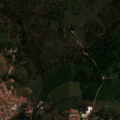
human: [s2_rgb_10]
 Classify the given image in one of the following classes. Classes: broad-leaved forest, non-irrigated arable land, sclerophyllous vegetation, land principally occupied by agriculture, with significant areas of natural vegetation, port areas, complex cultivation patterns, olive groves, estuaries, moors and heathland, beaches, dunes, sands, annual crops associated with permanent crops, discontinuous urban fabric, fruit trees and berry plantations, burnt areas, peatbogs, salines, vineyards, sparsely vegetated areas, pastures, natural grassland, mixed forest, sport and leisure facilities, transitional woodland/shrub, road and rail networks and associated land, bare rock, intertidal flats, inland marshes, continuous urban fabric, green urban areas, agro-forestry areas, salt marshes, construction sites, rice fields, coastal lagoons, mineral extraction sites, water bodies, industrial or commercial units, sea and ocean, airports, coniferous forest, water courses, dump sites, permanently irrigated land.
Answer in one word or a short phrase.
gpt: discontinuous urban fabric, complex cultivation patterns, agro-forestry areas, broad-leaved forest, transitional woodland/shrub